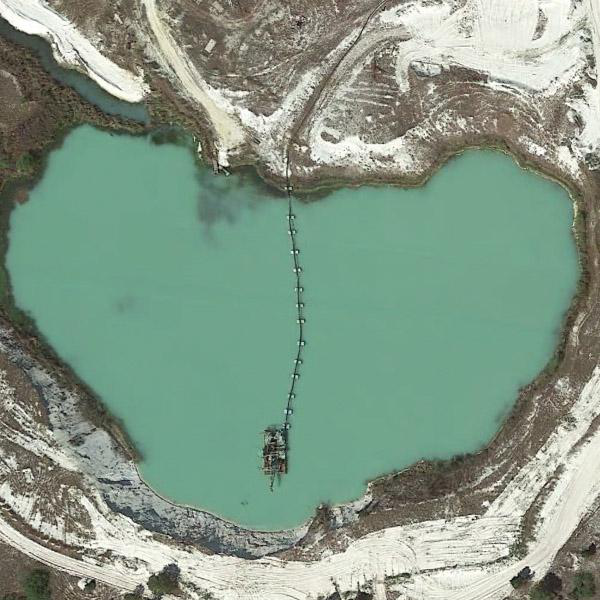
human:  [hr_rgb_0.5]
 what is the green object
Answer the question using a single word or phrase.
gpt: glacial lake